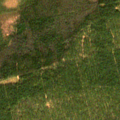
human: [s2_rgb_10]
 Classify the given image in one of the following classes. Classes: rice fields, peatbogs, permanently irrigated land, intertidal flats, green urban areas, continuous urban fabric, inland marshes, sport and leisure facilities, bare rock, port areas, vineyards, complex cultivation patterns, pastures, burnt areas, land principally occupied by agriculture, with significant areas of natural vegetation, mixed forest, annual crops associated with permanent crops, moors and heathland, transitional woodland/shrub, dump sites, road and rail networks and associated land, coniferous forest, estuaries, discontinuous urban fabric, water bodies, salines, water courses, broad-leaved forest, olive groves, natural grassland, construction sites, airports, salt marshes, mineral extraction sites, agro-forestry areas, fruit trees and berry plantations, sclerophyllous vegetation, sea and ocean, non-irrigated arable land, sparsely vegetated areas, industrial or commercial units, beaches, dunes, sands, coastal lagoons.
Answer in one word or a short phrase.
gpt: broad-leaved forest, coniferous forest